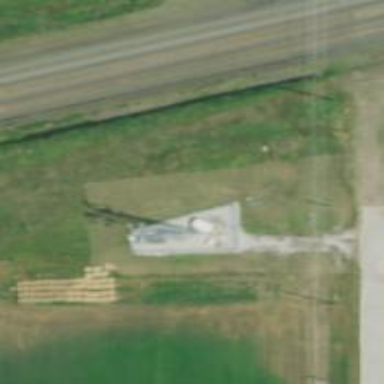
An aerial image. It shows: Man-made mast used for communication purposes.